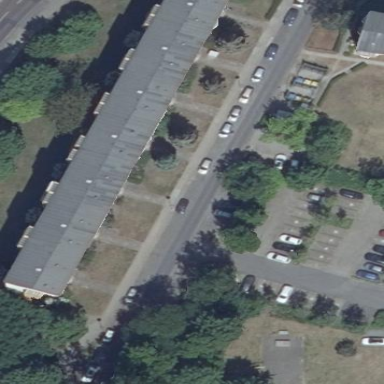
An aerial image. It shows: Gabled-roof apartment building with gray tar paper roof. The building itself is cornsilk in color.